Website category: jobs
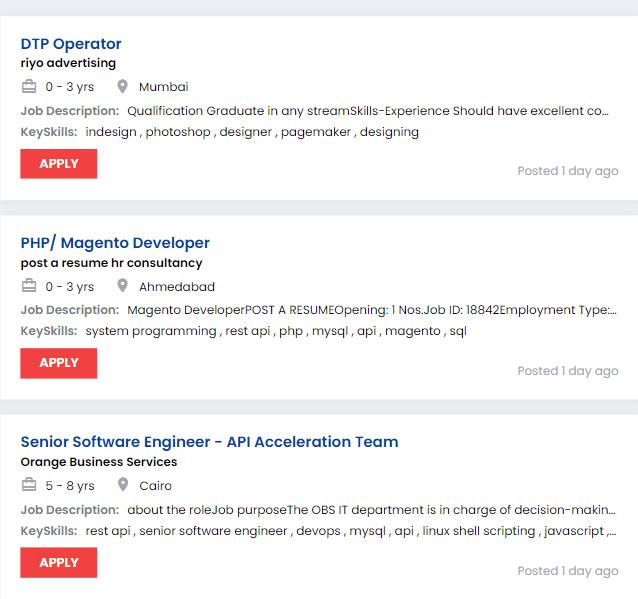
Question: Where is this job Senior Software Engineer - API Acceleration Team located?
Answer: Cairo

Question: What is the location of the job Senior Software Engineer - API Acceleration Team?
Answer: Cairo

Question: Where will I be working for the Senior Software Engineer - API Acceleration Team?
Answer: Cairo

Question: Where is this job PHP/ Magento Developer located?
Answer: Ahmedabad

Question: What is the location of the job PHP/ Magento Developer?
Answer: Ahmedabad

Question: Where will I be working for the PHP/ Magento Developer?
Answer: Ahmedabad

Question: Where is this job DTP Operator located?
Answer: Mumbai

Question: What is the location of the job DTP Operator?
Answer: Mumbai

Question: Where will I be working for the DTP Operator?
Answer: Mumbai

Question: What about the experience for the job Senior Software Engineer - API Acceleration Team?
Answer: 5 - 8 yrs

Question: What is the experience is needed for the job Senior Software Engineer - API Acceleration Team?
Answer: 5 - 8 yrs

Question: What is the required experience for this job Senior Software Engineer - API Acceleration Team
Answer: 5 - 8 yrs

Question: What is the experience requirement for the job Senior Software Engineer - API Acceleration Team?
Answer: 5 - 8 yrs

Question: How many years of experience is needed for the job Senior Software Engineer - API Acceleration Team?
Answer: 5 - 8 yrs

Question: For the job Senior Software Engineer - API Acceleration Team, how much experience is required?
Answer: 5 - 8 yrs

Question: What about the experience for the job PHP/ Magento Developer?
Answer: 0 - 3 yrs

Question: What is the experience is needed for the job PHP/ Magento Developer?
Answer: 0 - 3 yrs

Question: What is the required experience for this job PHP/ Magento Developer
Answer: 0 - 3 yrs

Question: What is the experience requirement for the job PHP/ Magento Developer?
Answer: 0 - 3 yrs

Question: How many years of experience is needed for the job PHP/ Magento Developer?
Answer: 0 - 3 yrs

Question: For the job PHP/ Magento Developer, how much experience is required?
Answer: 0 - 3 yrs

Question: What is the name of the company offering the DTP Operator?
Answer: riyo advertising

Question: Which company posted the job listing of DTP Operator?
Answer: riyo advertising

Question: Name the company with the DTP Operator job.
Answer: riyo advertising

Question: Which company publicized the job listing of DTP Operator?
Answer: riyo advertising

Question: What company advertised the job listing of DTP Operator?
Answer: riyo advertising

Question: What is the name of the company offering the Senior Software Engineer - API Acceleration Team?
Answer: Orange Business Services

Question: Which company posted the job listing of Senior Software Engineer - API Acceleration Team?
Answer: Orange Business Services

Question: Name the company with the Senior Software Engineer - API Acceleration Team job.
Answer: Orange Business Services

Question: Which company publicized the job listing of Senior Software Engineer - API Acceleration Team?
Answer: Orange Business Services

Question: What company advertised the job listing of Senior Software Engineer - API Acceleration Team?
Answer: Orange Business Services

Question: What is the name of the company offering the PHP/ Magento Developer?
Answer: post a resume hr consultancy

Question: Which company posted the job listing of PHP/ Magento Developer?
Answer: post a resume hr consultancy

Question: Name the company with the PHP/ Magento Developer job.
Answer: post a resume hr consultancy

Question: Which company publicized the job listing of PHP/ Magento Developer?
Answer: post a resume hr consultancy

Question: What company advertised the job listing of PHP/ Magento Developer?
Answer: post a resume hr consultancy

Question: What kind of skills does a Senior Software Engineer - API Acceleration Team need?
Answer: rest api , senior software engineer , devops , mysql , api , linux shell scripting , javascript , cassandra , angularjs , docker , security , database , git , technical skills , mongodb , rest , svn , php , it delivery

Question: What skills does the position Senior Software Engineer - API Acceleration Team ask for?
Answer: rest api , senior software engineer , devops , mysql , api , linux shell scripting , javascript , cassandra , angularjs , docker , security , database , git , technical skills , mongodb , rest , svn , php , it delivery

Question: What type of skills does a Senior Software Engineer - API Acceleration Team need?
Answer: rest api , senior software engineer , devops , mysql , api , linux shell scripting , javascript , cassandra , angularjs , docker , security , database , git , technical skills , mongodb , rest , svn , php , it delivery

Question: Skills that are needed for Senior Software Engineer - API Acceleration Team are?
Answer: rest api , senior software engineer , devops , mysql , api , linux shell scripting , javascript , cassandra , angularjs , docker , security , database , git , technical skills , mongodb , rest , svn , php , it delivery

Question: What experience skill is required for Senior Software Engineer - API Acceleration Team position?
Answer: rest api , senior software engineer , devops , mysql , api , linux shell scripting , javascript , cassandra , angularjs , docker , security , database , git , technical skills , mongodb , rest , svn , php , it delivery

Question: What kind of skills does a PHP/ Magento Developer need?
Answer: system programming , rest api , php , mysql , api , magento , sql

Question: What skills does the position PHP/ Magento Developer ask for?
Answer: system programming , rest api , php , mysql , api , magento , sql

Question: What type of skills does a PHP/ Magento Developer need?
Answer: system programming , rest api , php , mysql , api , magento , sql

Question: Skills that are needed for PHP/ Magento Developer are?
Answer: system programming , rest api , php , mysql , api , magento , sql

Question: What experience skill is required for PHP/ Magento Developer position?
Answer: system programming , rest api , php , mysql , api , magento , sql

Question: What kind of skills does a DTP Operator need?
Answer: indesign , photoshop , designer , pagemaker , designing

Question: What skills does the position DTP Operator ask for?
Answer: indesign , photoshop , designer , pagemaker , designing

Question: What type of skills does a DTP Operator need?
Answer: indesign , photoshop , designer , pagemaker , designing

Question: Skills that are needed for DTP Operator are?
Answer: indesign , photoshop , designer , pagemaker , designing

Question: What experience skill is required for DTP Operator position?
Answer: indesign , photoshop , designer , pagemaker , designing